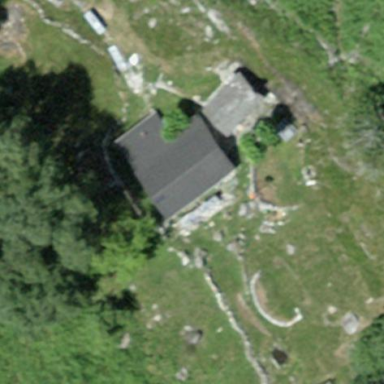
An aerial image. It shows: Cabin.